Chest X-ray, AP view. Patient: 62 years old, sex M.
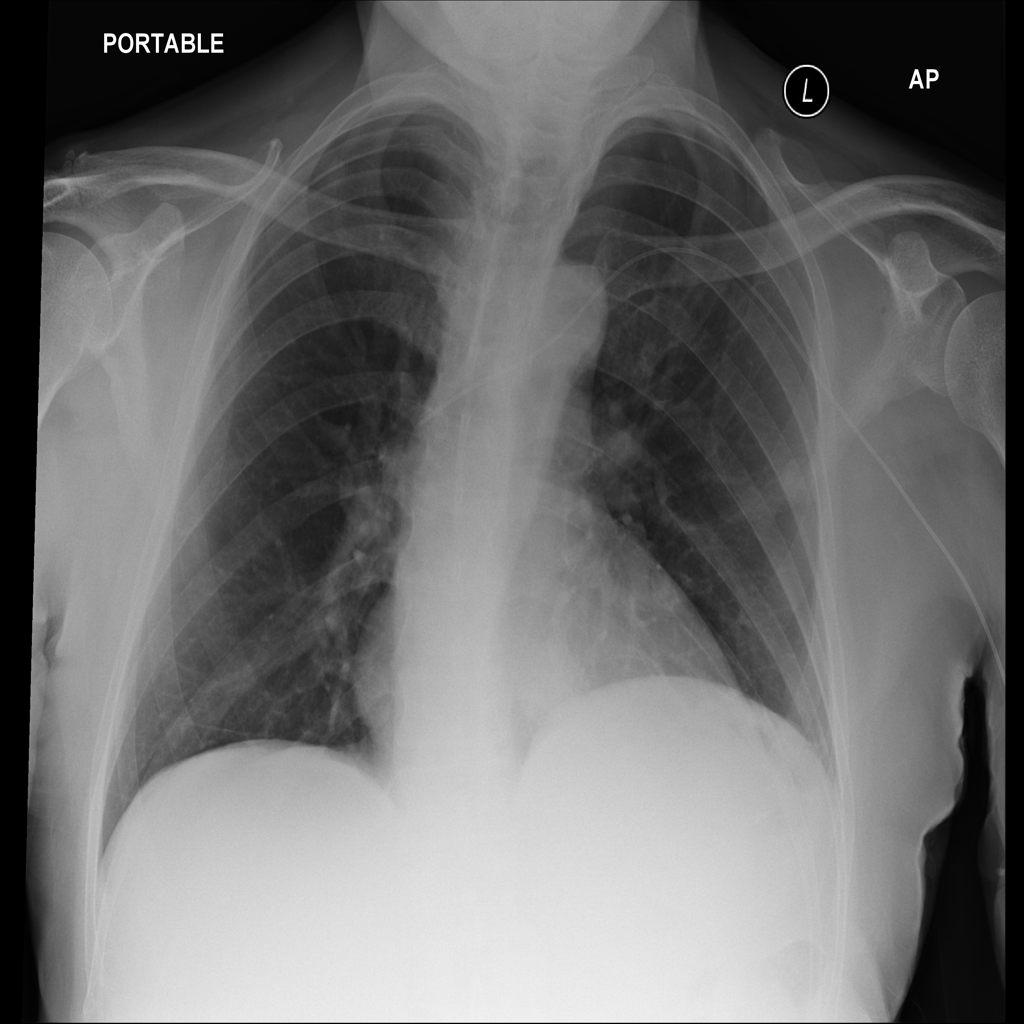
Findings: No Finding